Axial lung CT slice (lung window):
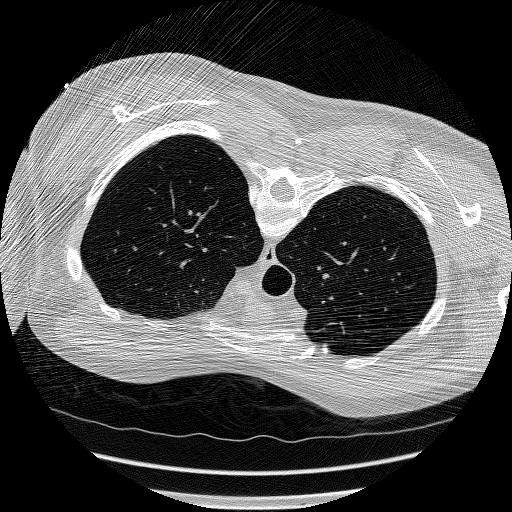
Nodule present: no